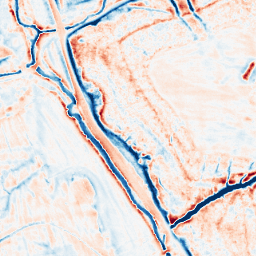
Category: edge_preserving
Decomposition family: guided
Decomposition parameters: radius: 4
eps: 0.01
Upsampling method: sinc_blackman
Upsampling parameters: scale: 2
kernel_size: 4
Upsampling scale: 2